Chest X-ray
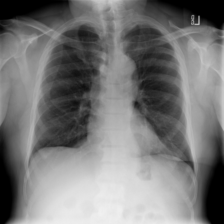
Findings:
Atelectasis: negative
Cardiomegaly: negative
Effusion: negative
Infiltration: negative
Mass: negative
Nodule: negative
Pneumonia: negative
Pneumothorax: negative
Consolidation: negative
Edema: negative
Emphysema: negative
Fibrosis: negative
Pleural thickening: negative
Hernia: negative